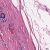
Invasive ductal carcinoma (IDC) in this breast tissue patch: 0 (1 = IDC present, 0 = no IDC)